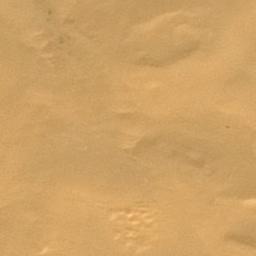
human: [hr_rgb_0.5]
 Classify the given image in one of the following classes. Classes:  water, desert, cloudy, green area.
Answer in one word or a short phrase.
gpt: desert